Question: I am generated the dynamic rows in table after 4 rows with a 'Add New Item' button.

with this code:
'''
$('#add_more').click(function(e){
var TTR = $('#items_data tbody tr');
var HTML = '<tr>
<td>'+ (TTR.length + 1)+'</td>
<td><input type="text" style="width:450px;" name="item_name[]" value="" /></td>
<td><input type="text" style="width:50px;" name="item_qty[]" value="1" /></td>
<td><input type="text" style="width:100px;" name="item_price[]" /></td>
<td></td>
<td>
<a href="#add"><span class="fa fa-plus"></span></a>&nbsp;&nbsp;&nbsp;
<a href="#del"><span class="fa fa-trash-o"></span></a>
</td>
</tr>';
$(TTR.last()).after(HTML);
});
'''
So when i click on the 'Add New Item' then the code generates the 'Row 5' but the problem is my Event Handler on dynamic rows not working.
'''
// This is working with Rest rows Not Dynamic
$('#items_data tr').on('keydown', 'td:eq(3) input', keyHandler);
'''
But when i changed it to working for dynamic rows then it only works for single first row;
'''
// This should works for dynamic rows as well but its
// only work on the first row not the rest
$('#items_data').on('keydown', 'td:eq(3) input', keyHandler);
'''
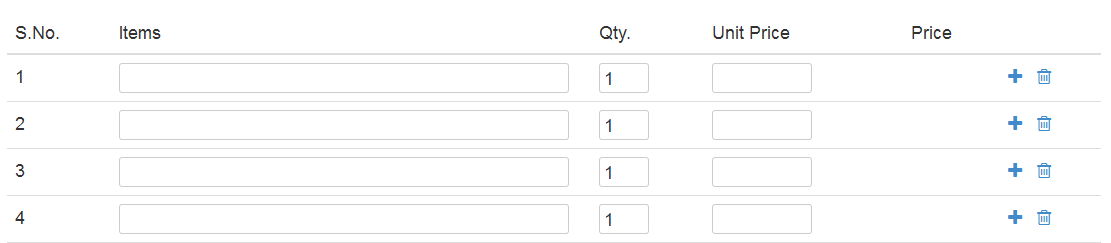
Answer: I don't think that ':eq(3)' works (well) with delegated event handlers, because the selector is used to check whether the element matches or not, not to an element in a set of elements.
':eq' is usually used to a set of elements to a specific elements, e.g. to get the fourth element in a set. But in this case, there is no set to get an element from, or rather, the set only contains element, the one that triggered the event.
Use another selector, such as 'input[name="item_price[]"]' or 'td:nth-child(4) input'. ':nth-child' works, as opposed to ':eq', because it explicitly means "match if the element is the n-th child of its parent".